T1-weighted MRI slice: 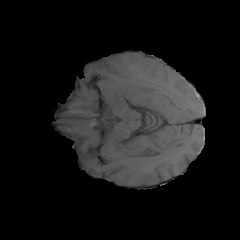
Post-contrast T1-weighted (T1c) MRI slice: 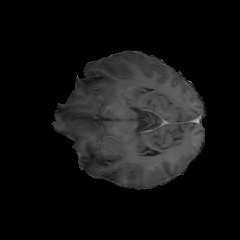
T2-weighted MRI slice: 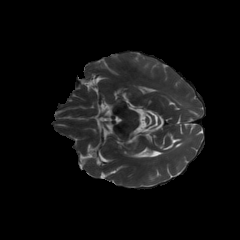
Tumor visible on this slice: no